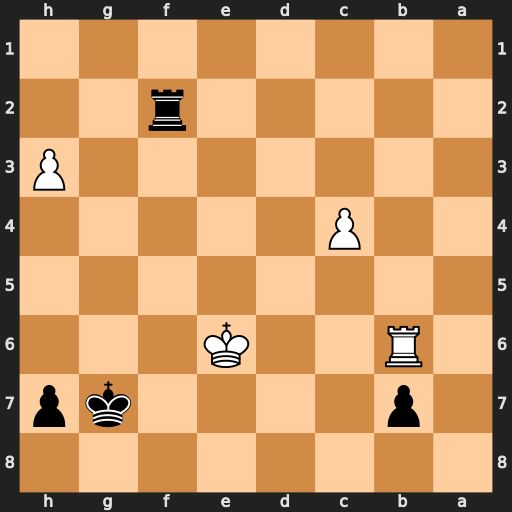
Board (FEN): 8/1p4kp/1R2K3/8/2P5/7P/5r2/8
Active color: b
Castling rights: -
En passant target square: -
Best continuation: Rf6+ Kd5 Rxb6